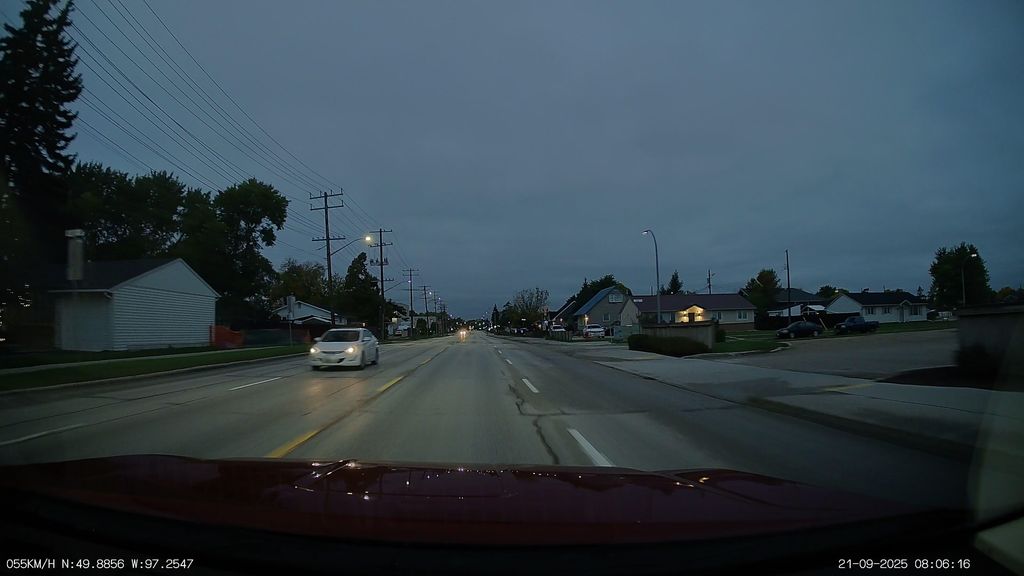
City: winnipeg